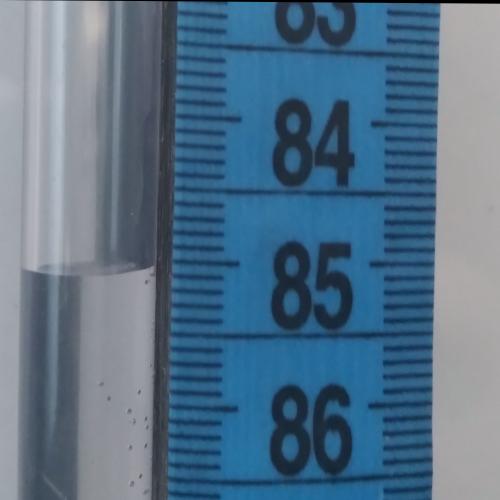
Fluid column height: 85.0 cm